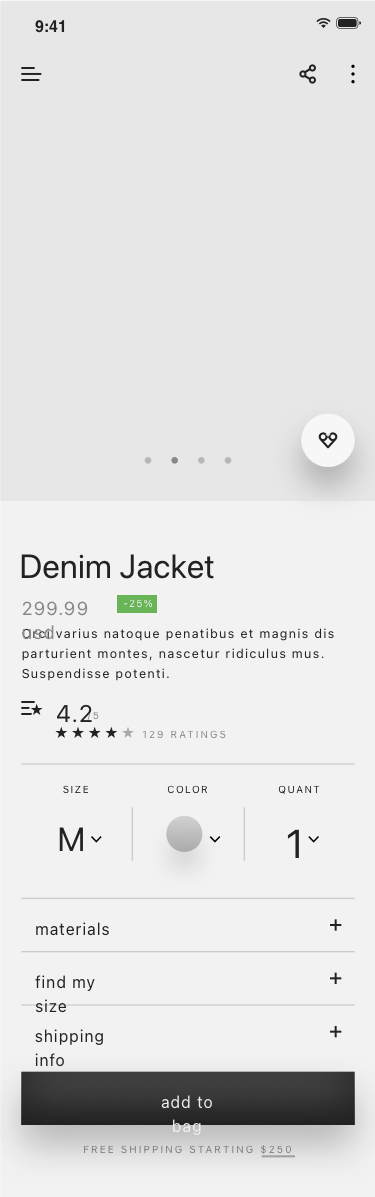
Text in this UI design:
free shipping starting $250
add to bag
shipping info
find my size
materials
1
quant
color
M
size
129 ratings
/5
4.2
Orci varius natoque penatibus et magnis dis parturient montes, nascetur ridiculus mus. Suspendisse potenti.
-25%
299.99 usd
Denim Jacket
9:41